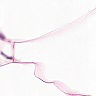
Metastatic tissue present: no